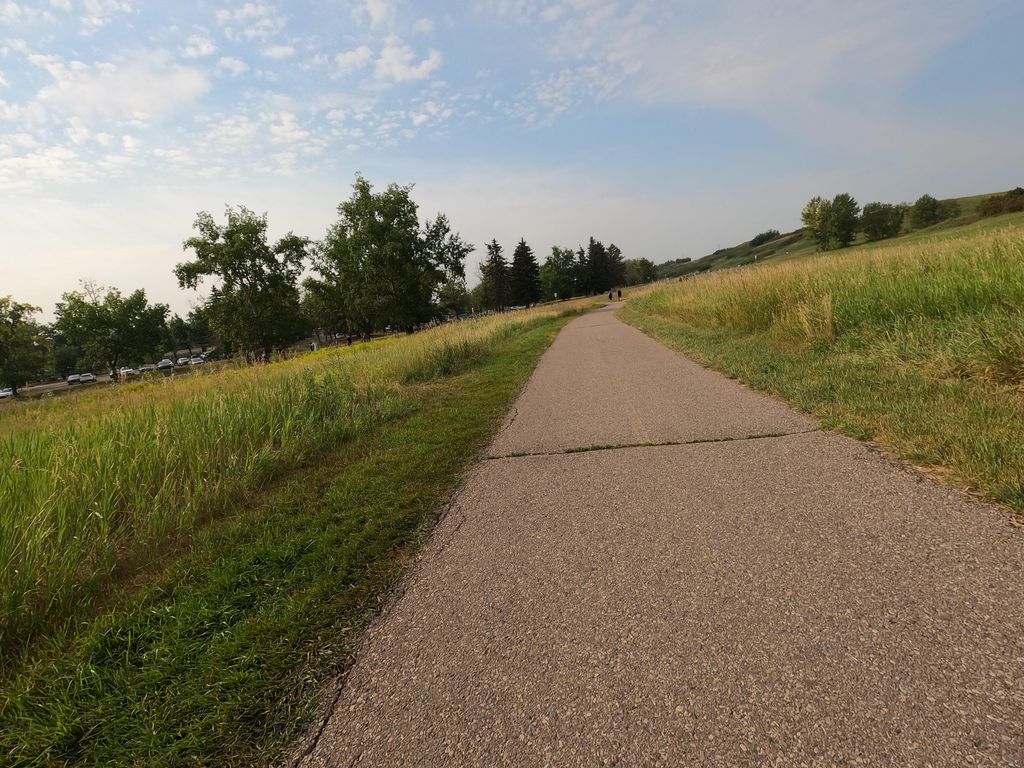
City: calgary